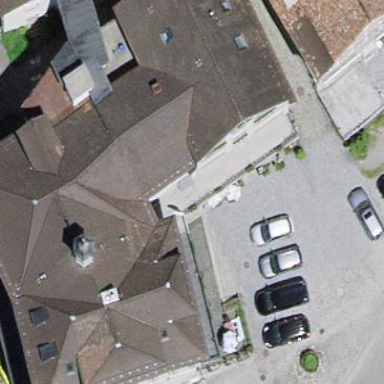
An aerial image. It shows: Building housing restaurant and hotel.